Question: I have a 3d point cloud image (see below).
And I would like to cull all the points which are theoretically behind other points (e.g points around the back of the person will not be visible since it's obstructed by the points around the chest and abdomen).
How do I go and solve this problem ?
All I need are just points which are not obstructed from frontal view, so that I can use it to for other purposes.

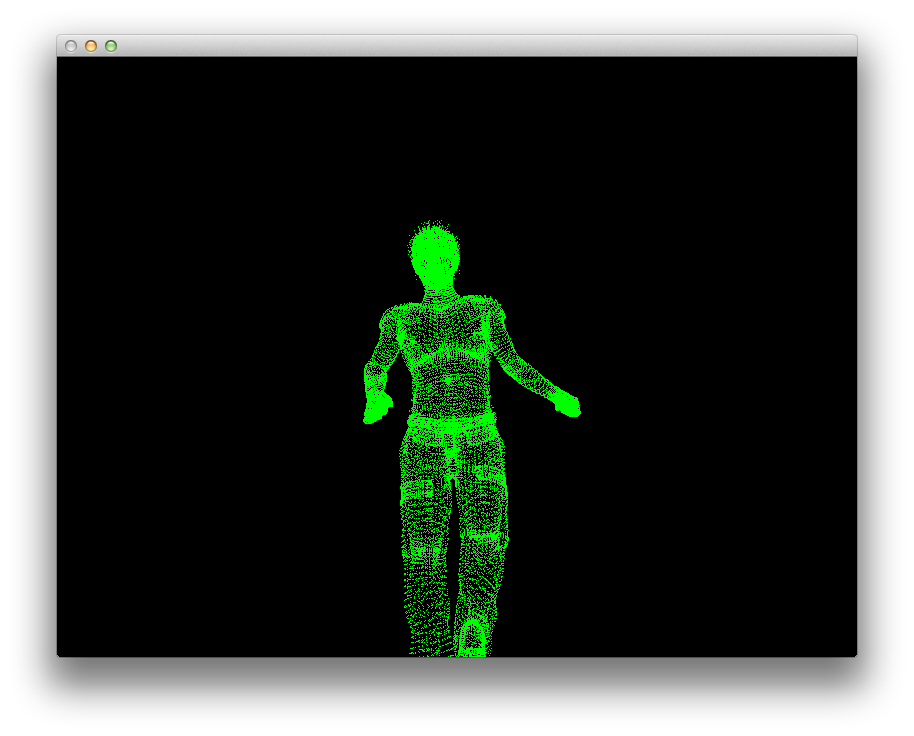
Answer: You can't obscure something with a point - it has no dimensions.
you have a mesh (i.e. you know which points "connect" to which) you can hide things that are obscured behind that mesh.
If you don't, the easiest trick I know of to achieve something like your requirement is to use z-related fading - just make points at the rear fainter.